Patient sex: M
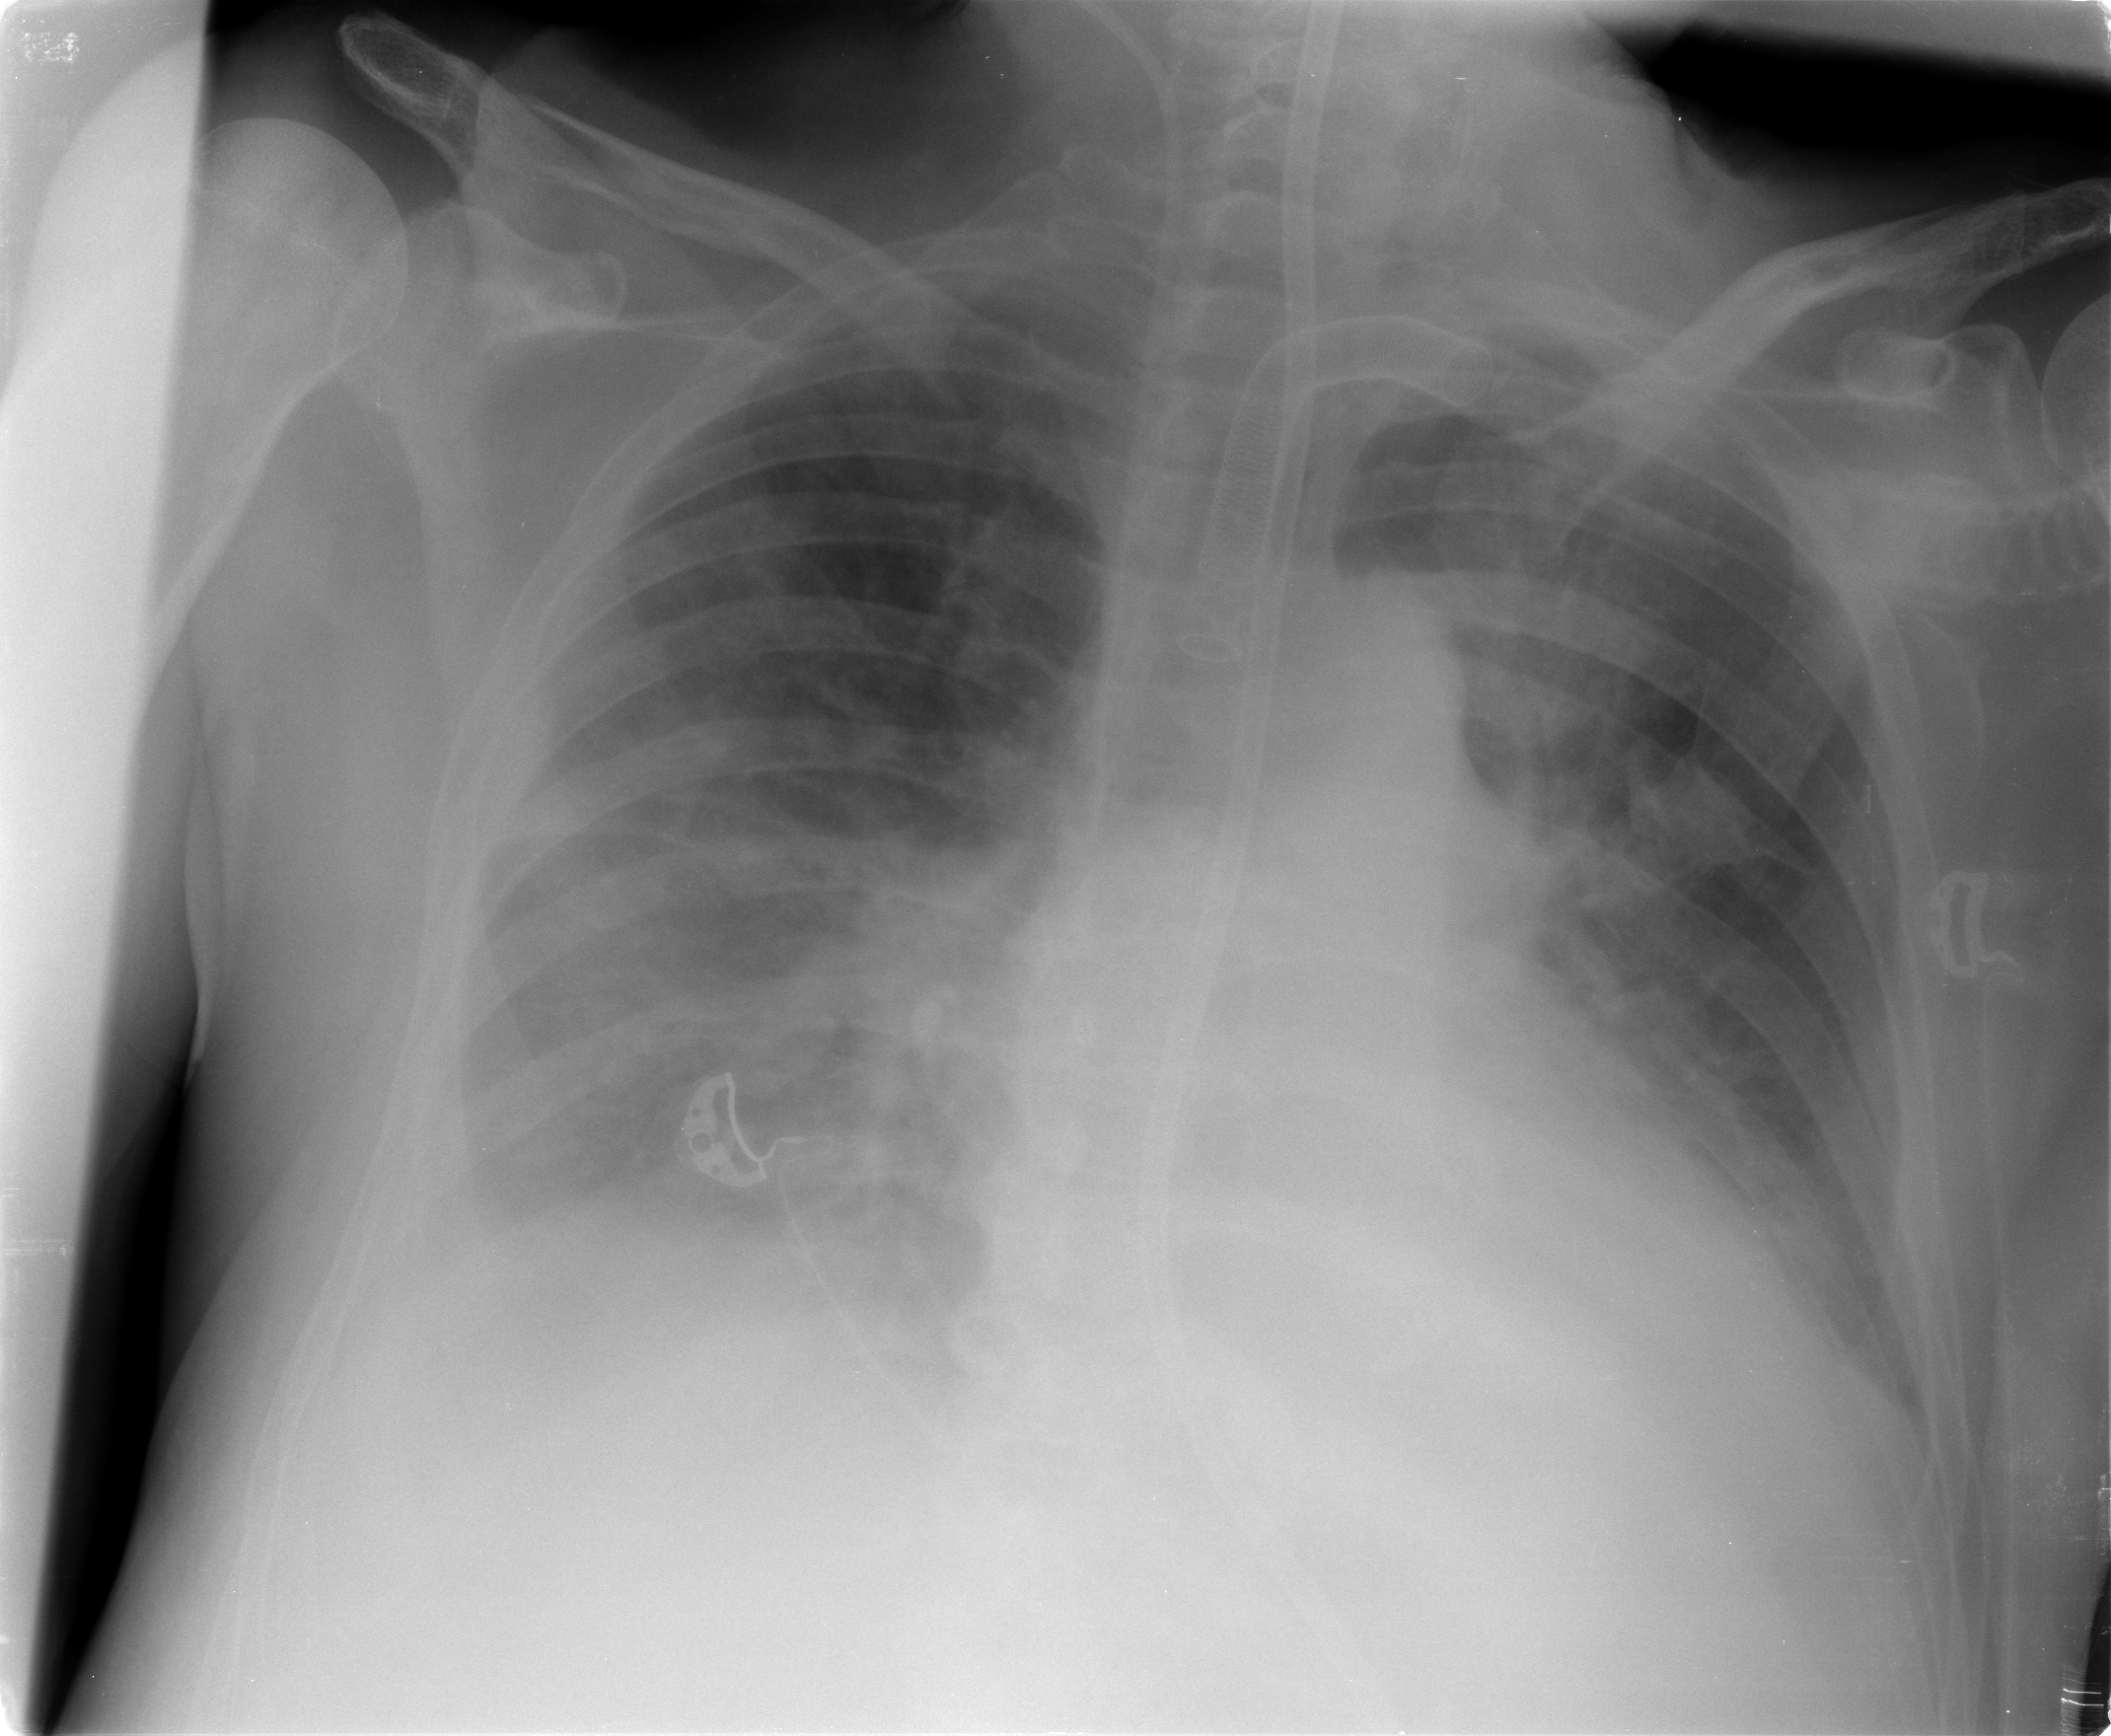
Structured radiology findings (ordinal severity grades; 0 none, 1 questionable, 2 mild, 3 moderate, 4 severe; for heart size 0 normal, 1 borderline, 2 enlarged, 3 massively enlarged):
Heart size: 2
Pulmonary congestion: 3
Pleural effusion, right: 3
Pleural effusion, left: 2
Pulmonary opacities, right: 3
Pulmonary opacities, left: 2
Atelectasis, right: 2
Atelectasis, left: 2